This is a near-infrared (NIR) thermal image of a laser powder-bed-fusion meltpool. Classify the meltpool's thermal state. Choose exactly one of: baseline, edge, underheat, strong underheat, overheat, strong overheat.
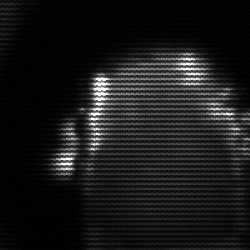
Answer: baseline